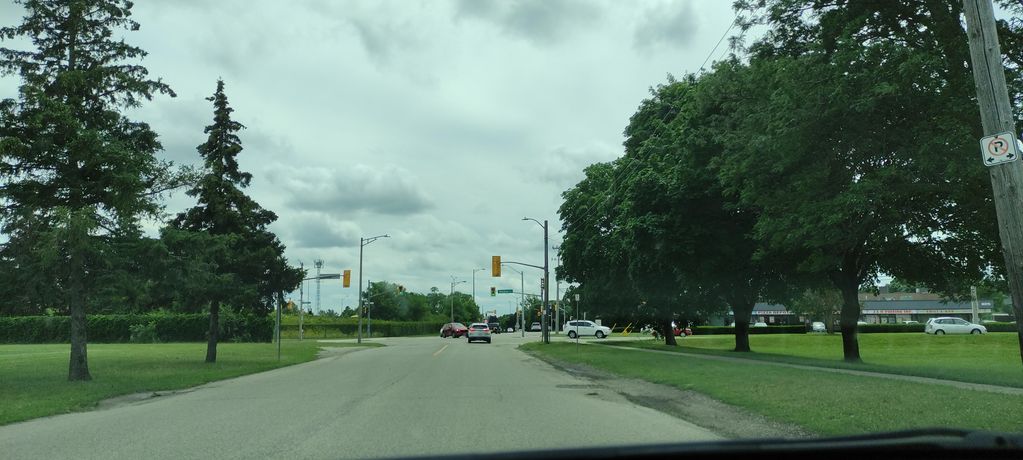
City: kitchener-waterloo